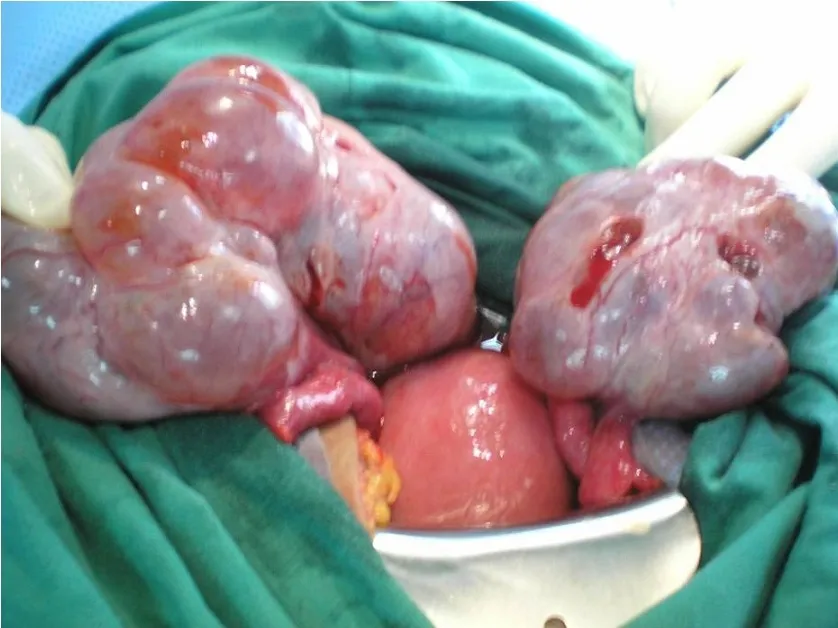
laparotomy of the patient with ovarian hyperstimulation syndrome in a spontaneous pregnancy with invasive mole. The uterus was of 12 weeks gestation in size, and the ovaries were multilobulated, each measuring 12 cm in diameter, and containing cystic structures.
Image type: medical_photograph (other_medical_photograph)